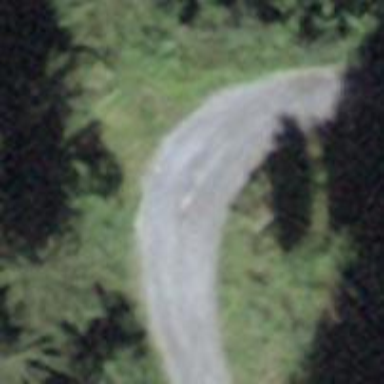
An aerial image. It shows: Gravel track with grade 2 quality.